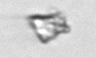
Label: detritus_transparent